Interaction volume radius: 10 \u00c5
Interaction volume height: 20 \u00c5
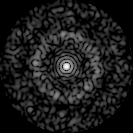
Disorder parameter: 0.8374